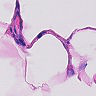
Metastatic tissue present: no